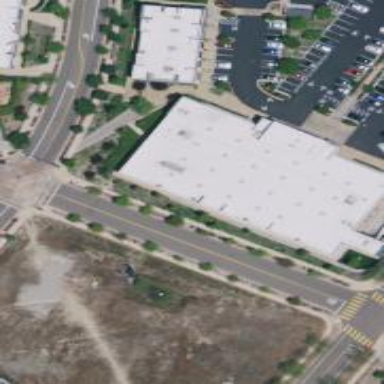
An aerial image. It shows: Retail building.